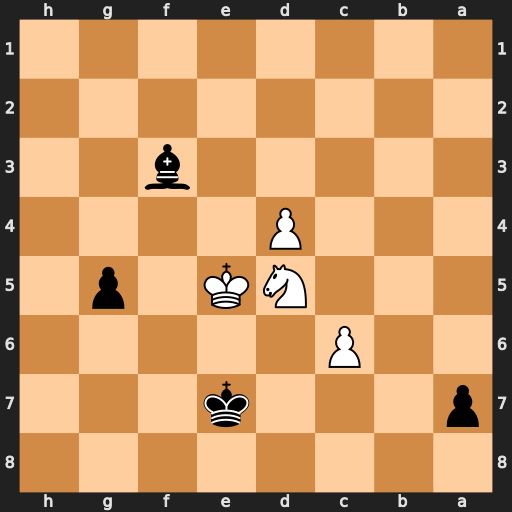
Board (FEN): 8/p3k3/2P5/3NK1p1/3P4/5b2/8/8
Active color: b
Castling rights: -
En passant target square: -
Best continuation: Bxd5 Kxd5 g4 c7 Kd7 c8=Q+ Kxc8